Question: What is displayed?
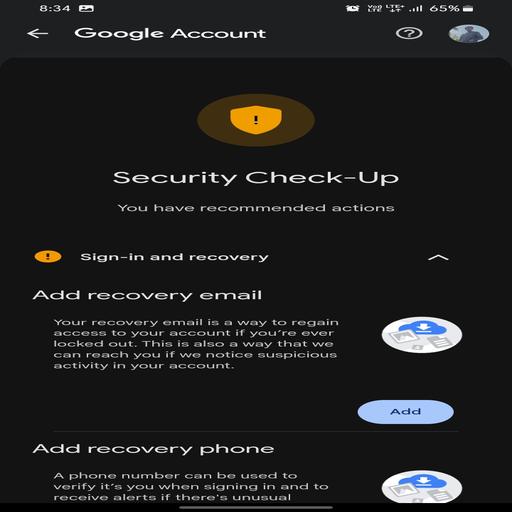
Answer: Security Check-Up